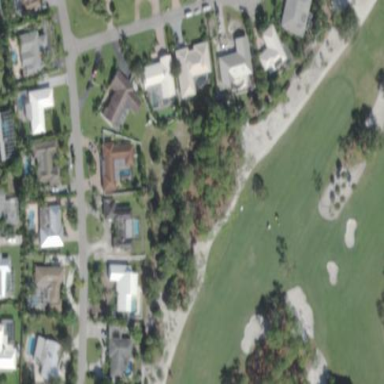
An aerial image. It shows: Area with grass used as rough in golf course.